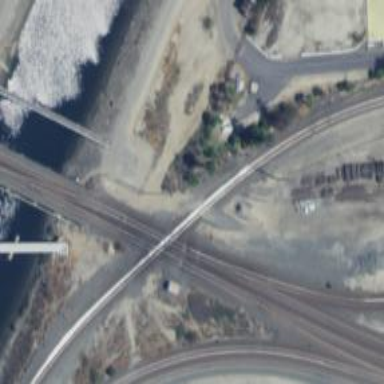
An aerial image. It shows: Railway crossing.